Field crop: maize
Growth stage: 2
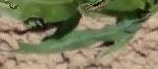
Species: maize